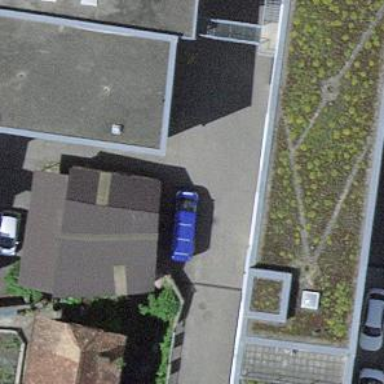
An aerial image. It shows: Building with flat roof.